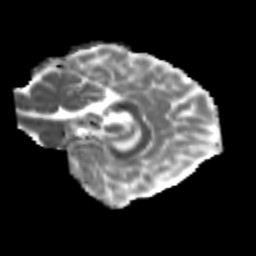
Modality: MD
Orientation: sagittal
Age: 21
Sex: female
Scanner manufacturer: siemens
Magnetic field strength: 3 T
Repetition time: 3.5 s
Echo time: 0.113 s